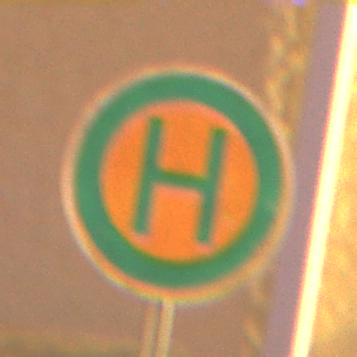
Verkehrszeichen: Haltestelle
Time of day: Night
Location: Outdoor (Urban)
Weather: Clear
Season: NotSpecified
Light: Artificial